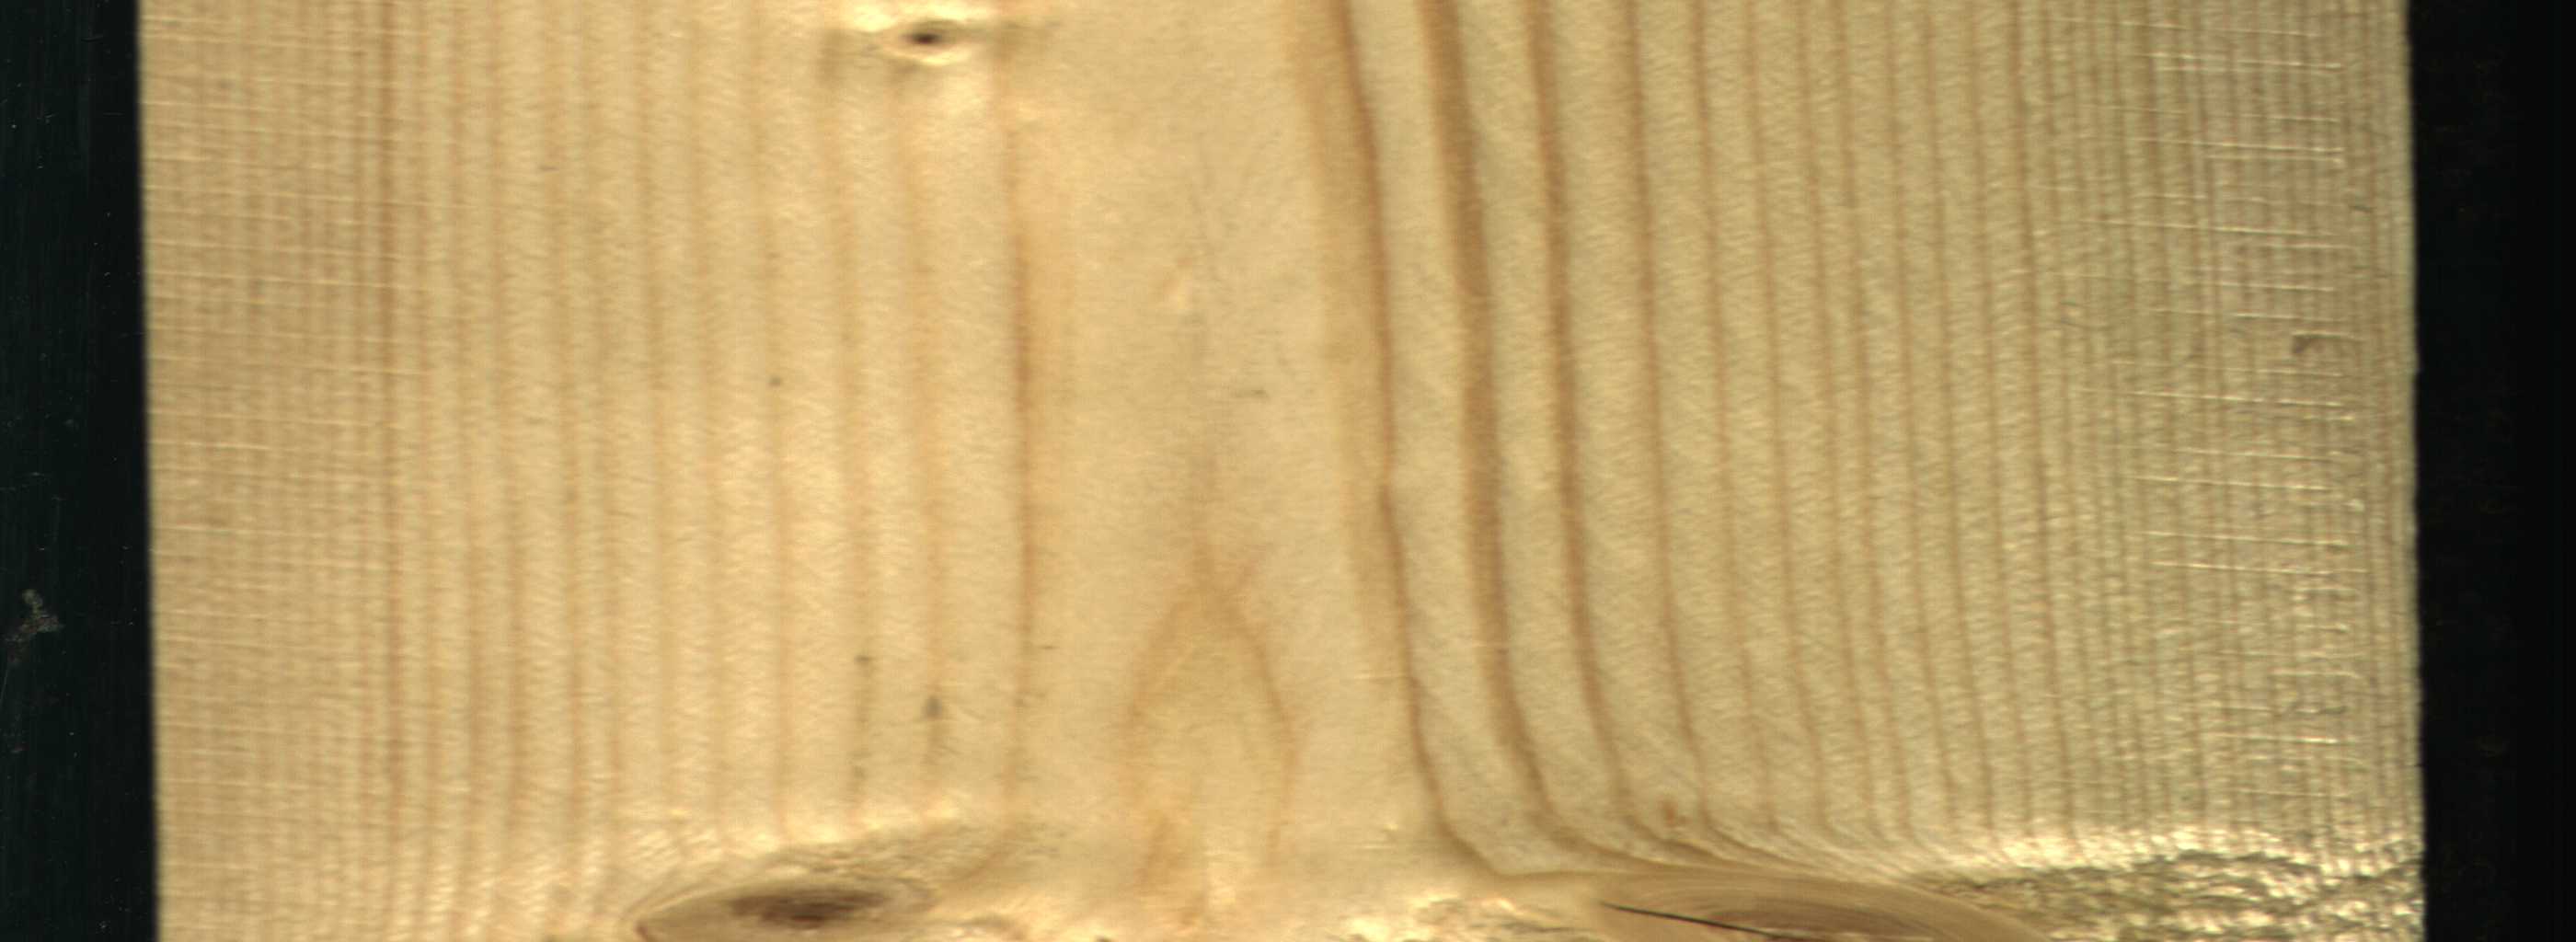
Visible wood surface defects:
knot_with_crack
Live_Knot
Live_Knot